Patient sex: F
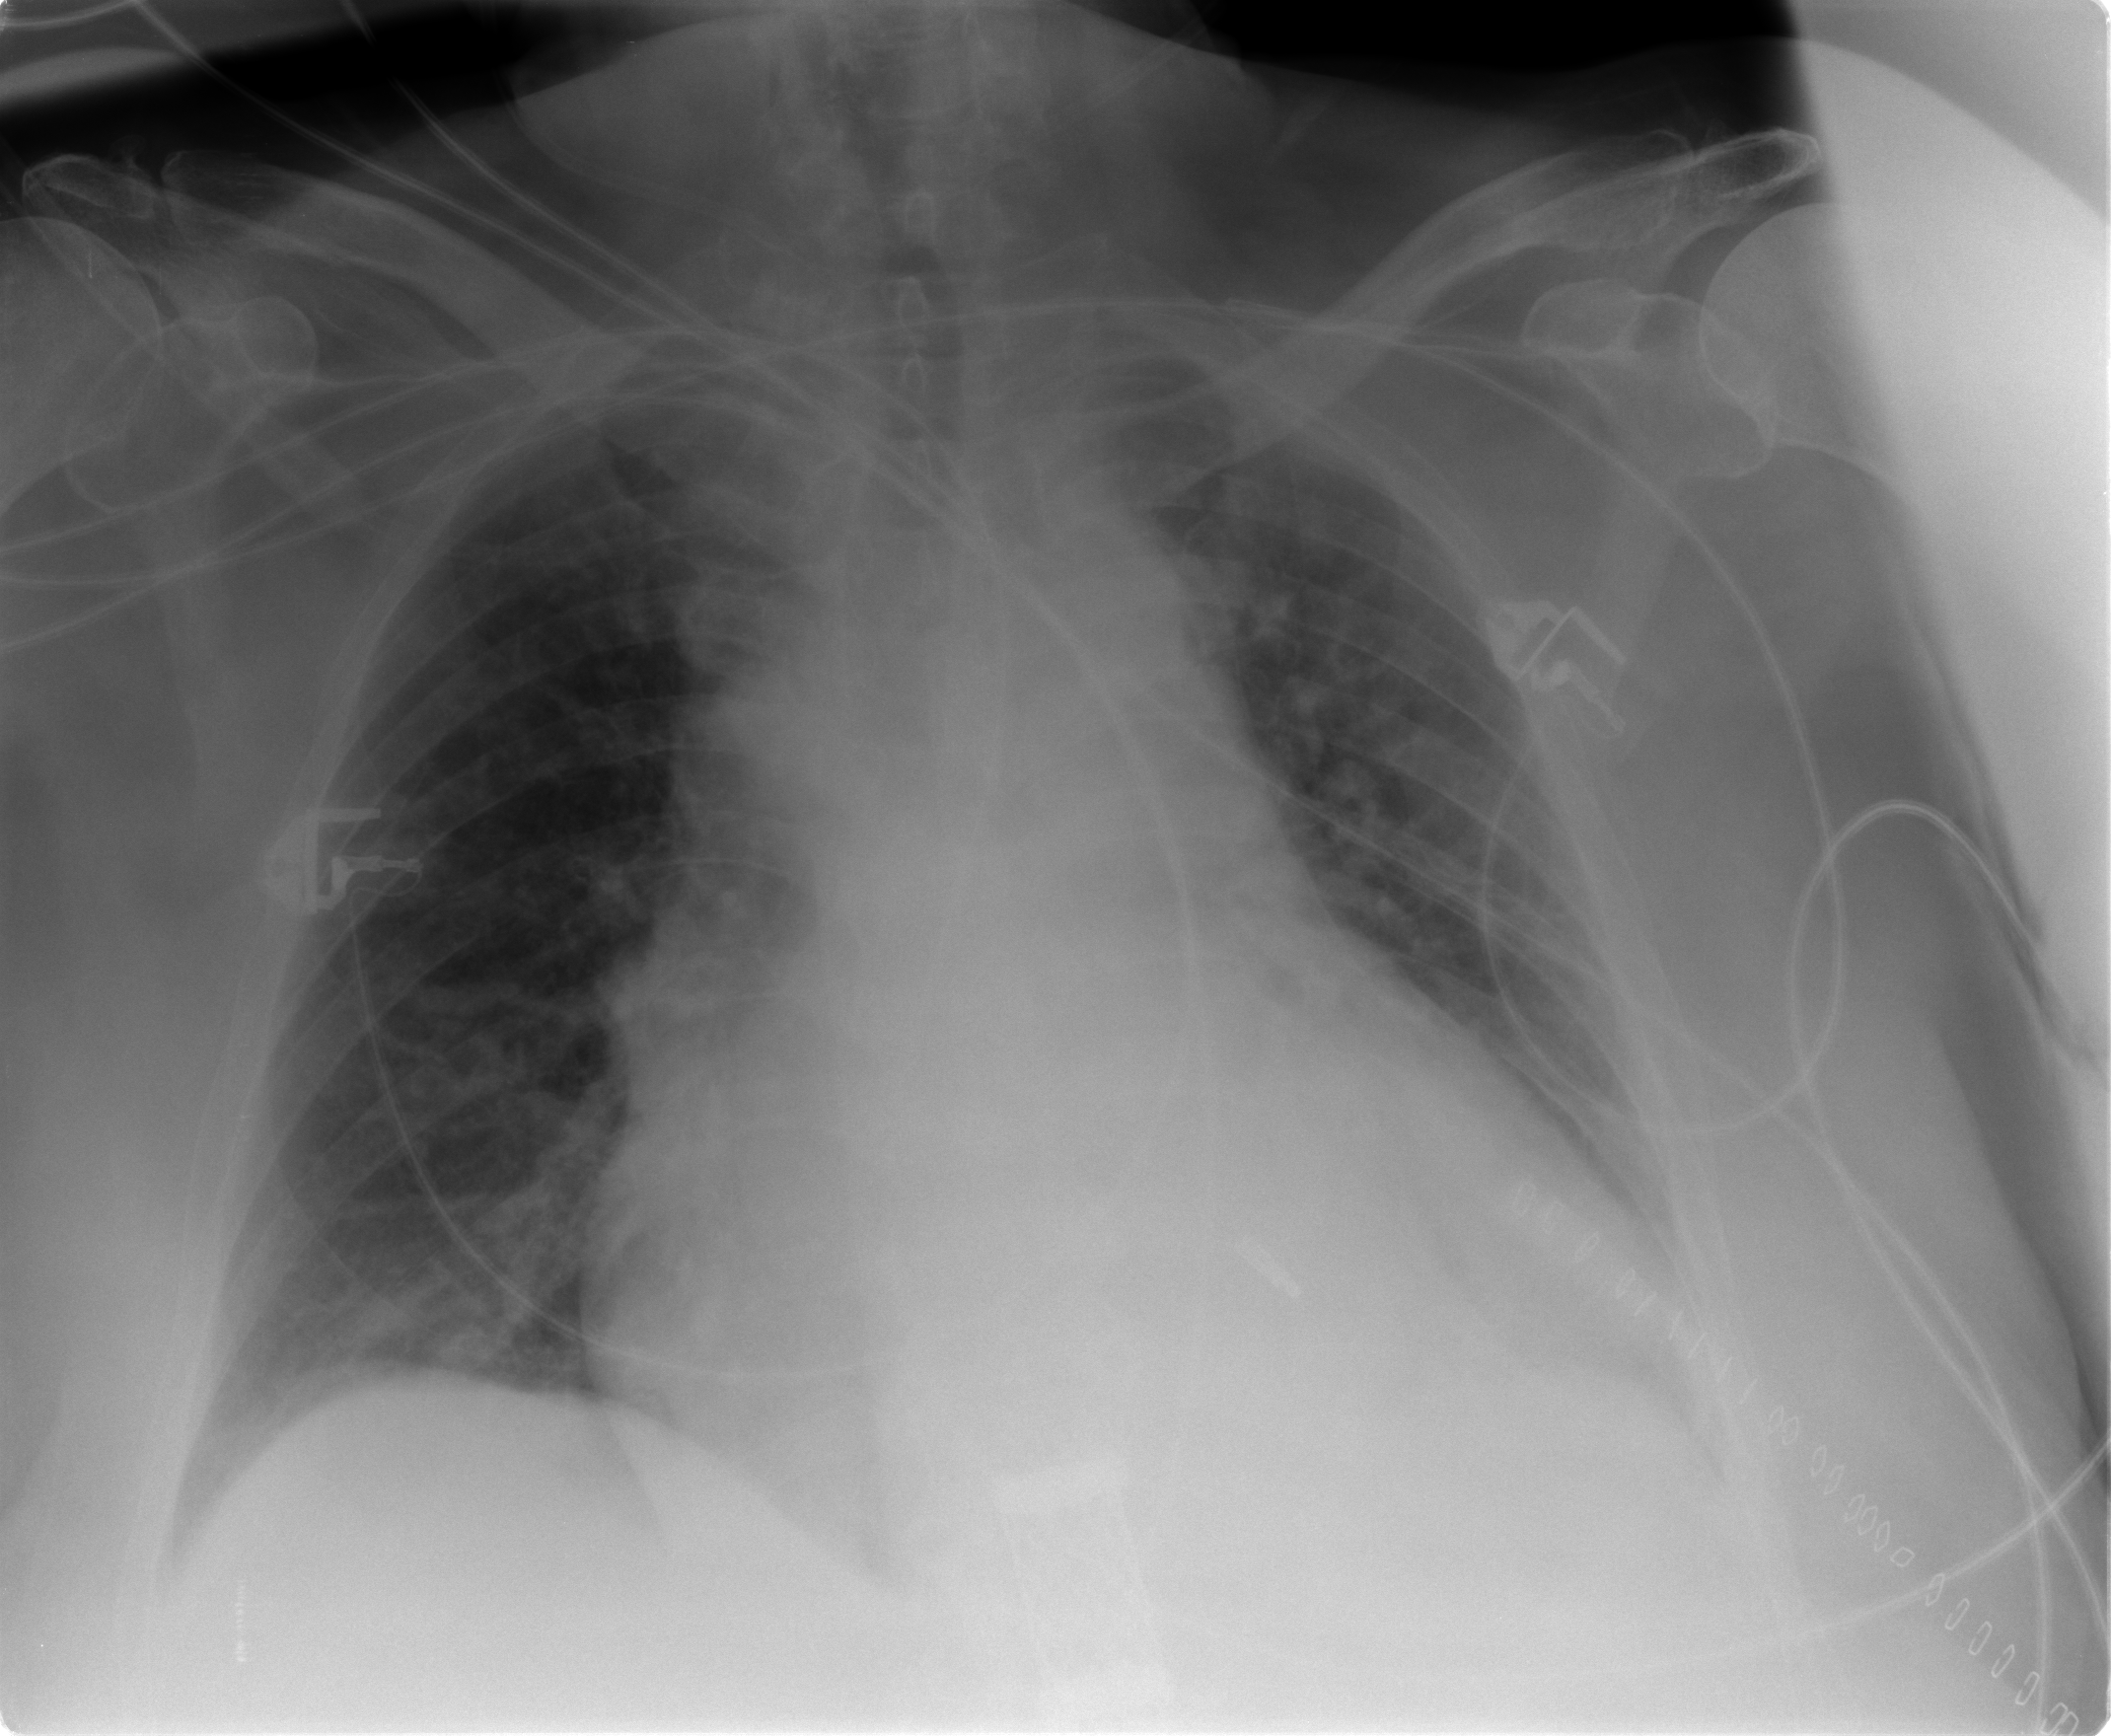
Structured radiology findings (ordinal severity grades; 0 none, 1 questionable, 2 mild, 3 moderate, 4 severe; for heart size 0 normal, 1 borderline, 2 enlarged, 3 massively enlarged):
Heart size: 3
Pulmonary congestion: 2
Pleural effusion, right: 0
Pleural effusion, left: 2
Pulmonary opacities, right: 1
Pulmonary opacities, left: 0
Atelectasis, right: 1
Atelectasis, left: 2